Field crop: maize
Growth stage: 1
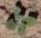
Species: chenopodium